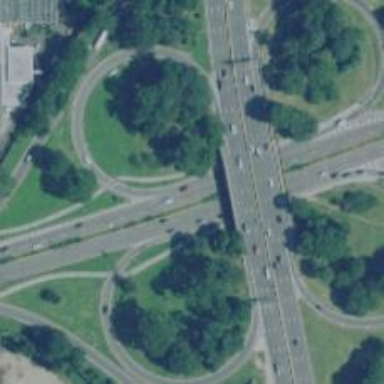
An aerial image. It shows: Motorway junction.